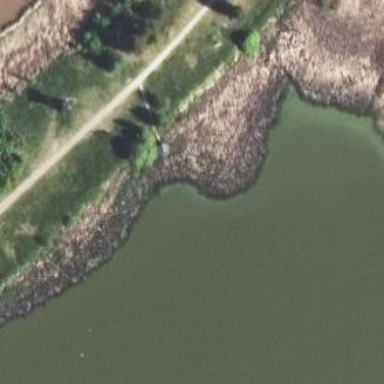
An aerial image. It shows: Bird hide located in leisure land area.